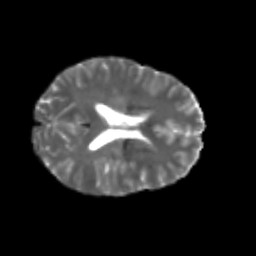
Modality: T2w
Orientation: axial
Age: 24
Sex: male
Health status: healthy
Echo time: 0.074 s